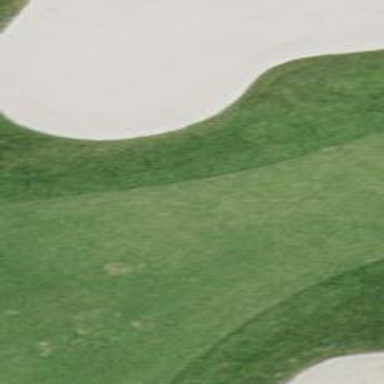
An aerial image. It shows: Golf bunker filled with sandy terrain.